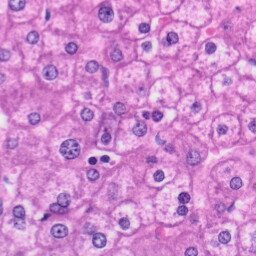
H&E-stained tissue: Liver